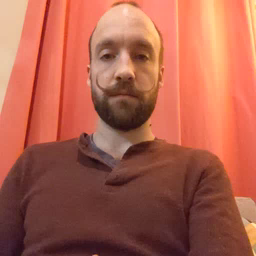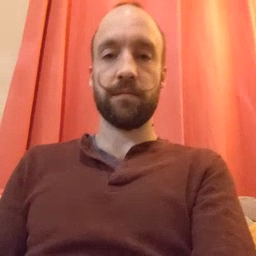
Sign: down